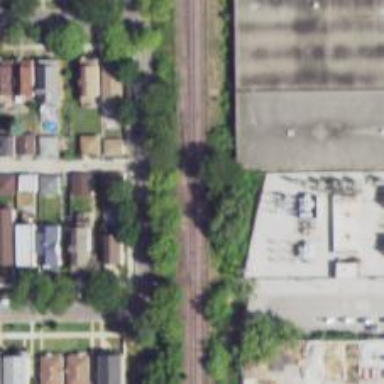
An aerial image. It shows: Abandoned railway siding.